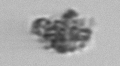
Label: detritus